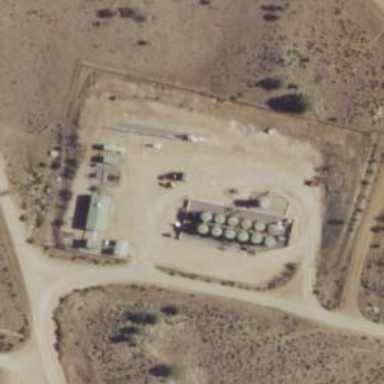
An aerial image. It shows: Storage tank that is man-made.